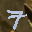
Label: 7